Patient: sex F, age 59
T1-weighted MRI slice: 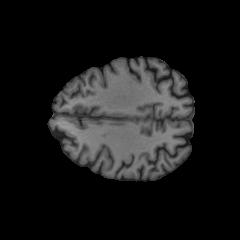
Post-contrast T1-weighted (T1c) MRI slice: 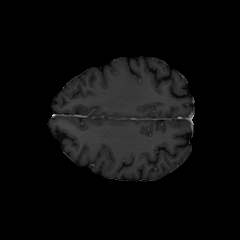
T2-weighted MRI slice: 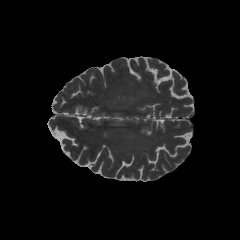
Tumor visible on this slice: no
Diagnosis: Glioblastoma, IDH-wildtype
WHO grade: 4